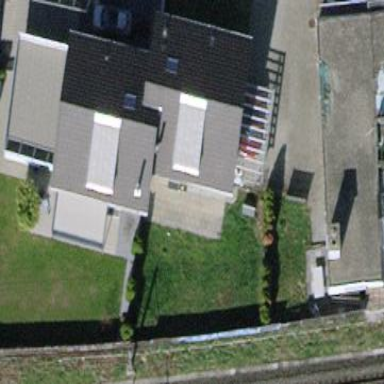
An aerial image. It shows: Semidetached house with gabled roof made of tiles.